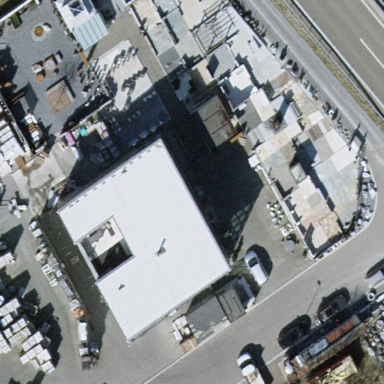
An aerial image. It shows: Industrial building with skillion roof shape.